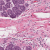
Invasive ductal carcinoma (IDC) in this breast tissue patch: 0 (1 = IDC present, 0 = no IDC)